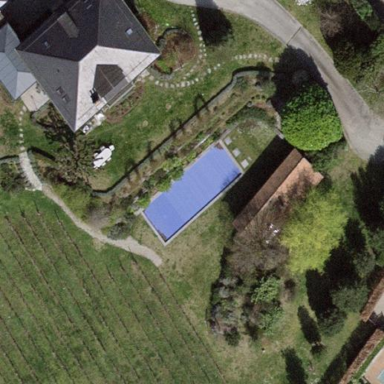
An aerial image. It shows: Swimming pool located in leisure land.